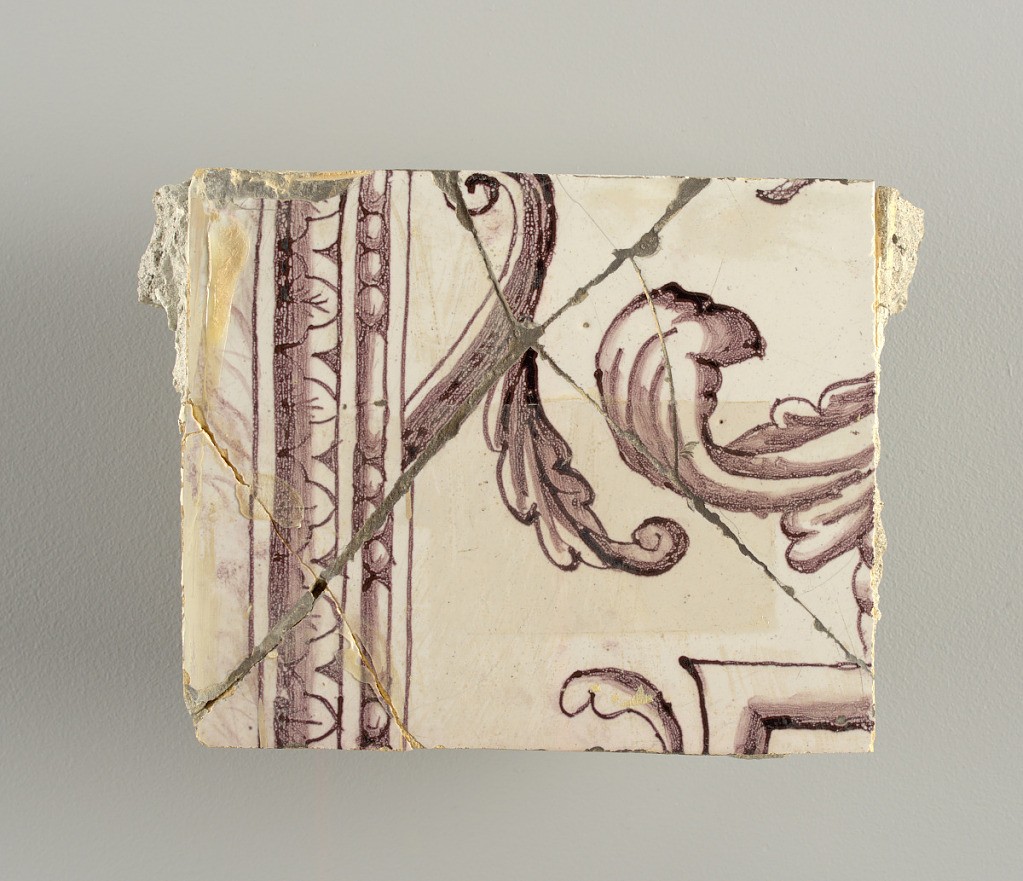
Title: Wall facing
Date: ca. 1725
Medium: Tin-glazed earthenware, underglaze
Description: Horizontal rectangle.  Thirty-seven tiles wide and twenty-one high with opening for door or window nineteen and one-half tiles high and twelve wide.  To left and right of opening, centered canopy above. Left, woman representing Hope, right, a sculputure urn.  Centered above opening, a mascaron.  Arabesque design of foliage.